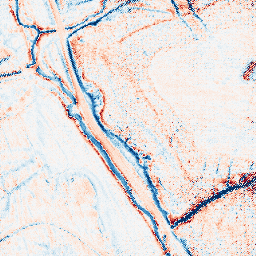
Category: edge_preserving
Decomposition family: anisotropic_diffusion
Decomposition parameters: iterations: 20
kappa: 10
gamma: 0.2
Upsampling method: regularized
Upsampling parameters: scale: 4
lambda_reg: 0.1
Upsampling scale: 4